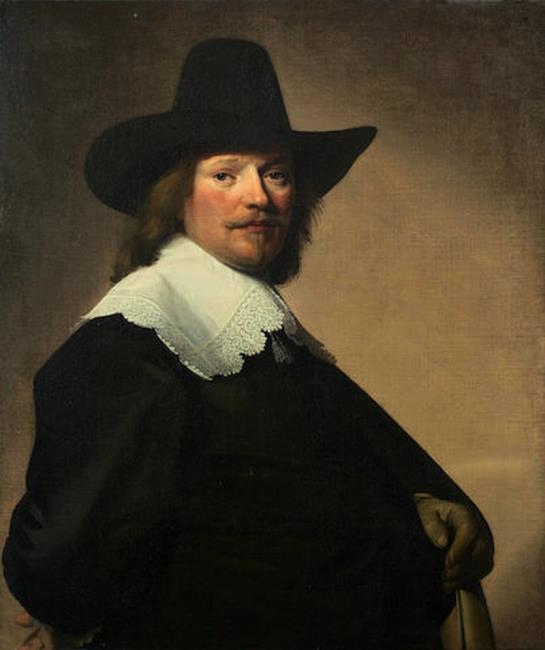
Title: Portrait of an unknown man
Artist: Johannes Cornelisz. Verspronck
Earliest date: 1645
Latest date: 1645
Genre: painting
Iconography: Gloves
Keywords: man's portrait, half-length, head to the right, body facing right, facing front, glove/gloves in hand, hand/hands on back, moustache, soul patch, hat, flat lace collar with tassels